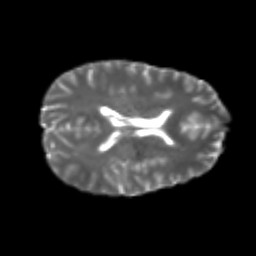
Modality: T2w
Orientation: axial
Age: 24
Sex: male
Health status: healthy
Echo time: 0.074 s